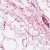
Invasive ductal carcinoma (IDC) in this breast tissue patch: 0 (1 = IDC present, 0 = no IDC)